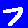
Digit: 7